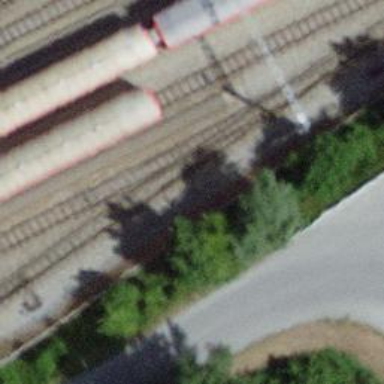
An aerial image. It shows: Narrow-gauge railway with one track passing through service yard. The railway is electrified with contact line.